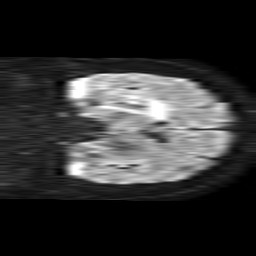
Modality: TRACE
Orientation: coronal
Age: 51
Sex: female
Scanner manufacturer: philips
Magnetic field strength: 1.5 T
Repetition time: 4.6 s
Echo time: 0.09059 s